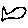
Label: fish